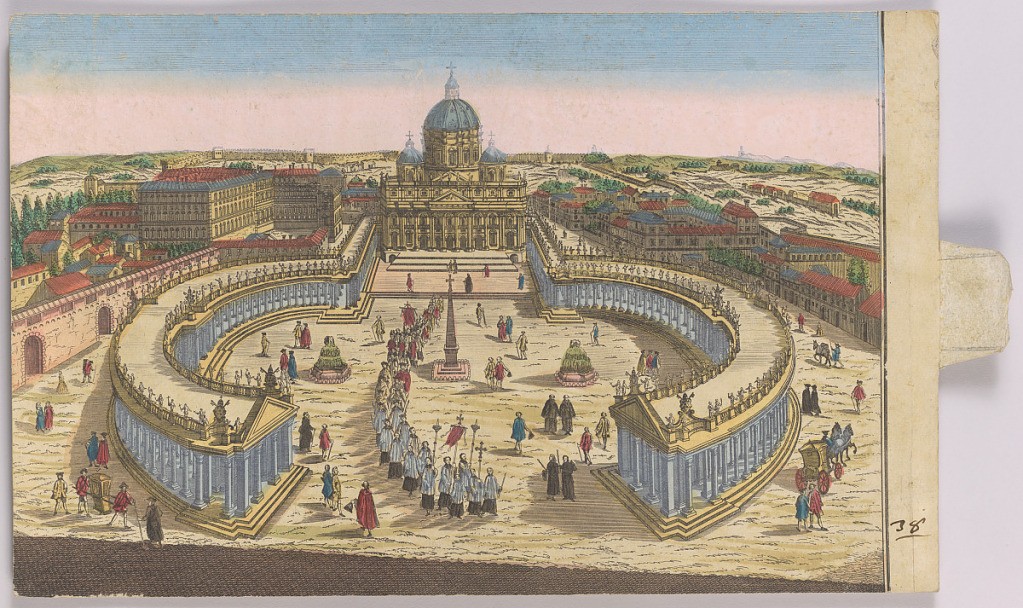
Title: Peep-Show Print
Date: mid-18th century
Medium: Engraving and brush and wash on paper
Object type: Print
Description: Peep-show print